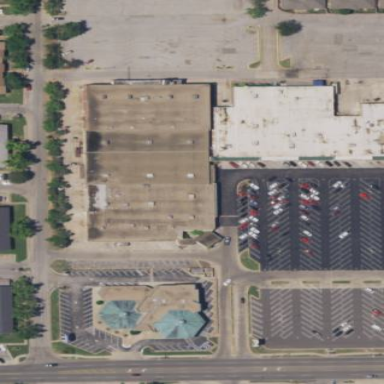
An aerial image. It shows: Flat-roofed mall building.